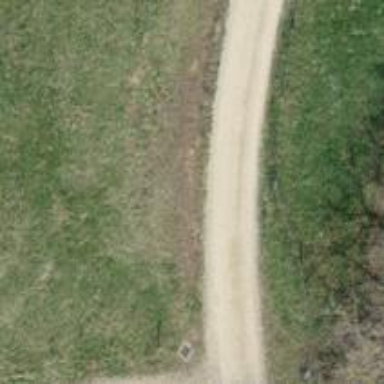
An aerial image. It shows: Gravel track with Grade 3 quality.